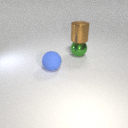
large blue rubber sphere in front of large green metal sphere